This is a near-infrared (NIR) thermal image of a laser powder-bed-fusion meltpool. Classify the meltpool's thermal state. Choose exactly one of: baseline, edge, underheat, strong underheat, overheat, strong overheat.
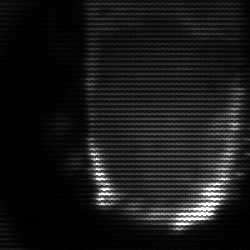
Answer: baseline